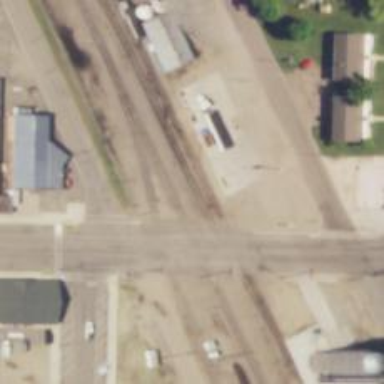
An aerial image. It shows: Railway siding for service.